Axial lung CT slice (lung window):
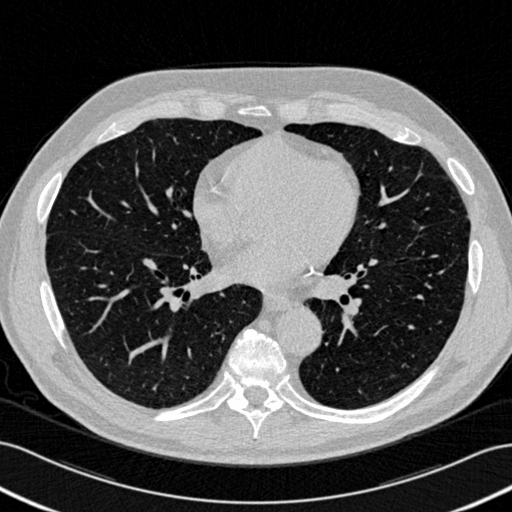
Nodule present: no